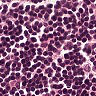
Metastatic tissue present: no